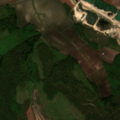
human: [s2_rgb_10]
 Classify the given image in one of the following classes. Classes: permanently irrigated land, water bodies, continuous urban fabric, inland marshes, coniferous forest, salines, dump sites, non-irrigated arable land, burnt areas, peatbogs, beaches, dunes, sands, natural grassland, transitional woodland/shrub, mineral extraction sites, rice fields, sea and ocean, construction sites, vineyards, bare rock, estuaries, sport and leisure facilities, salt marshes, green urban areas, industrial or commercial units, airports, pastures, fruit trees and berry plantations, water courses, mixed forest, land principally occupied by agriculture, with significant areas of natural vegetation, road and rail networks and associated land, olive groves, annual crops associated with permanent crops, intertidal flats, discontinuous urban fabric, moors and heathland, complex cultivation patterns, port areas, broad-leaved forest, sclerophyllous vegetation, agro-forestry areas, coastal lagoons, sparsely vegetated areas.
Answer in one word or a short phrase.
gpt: mineral extraction sites, non-irrigated arable land, coniferous forest, mixed forest, transitional woodland/shrub